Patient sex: M
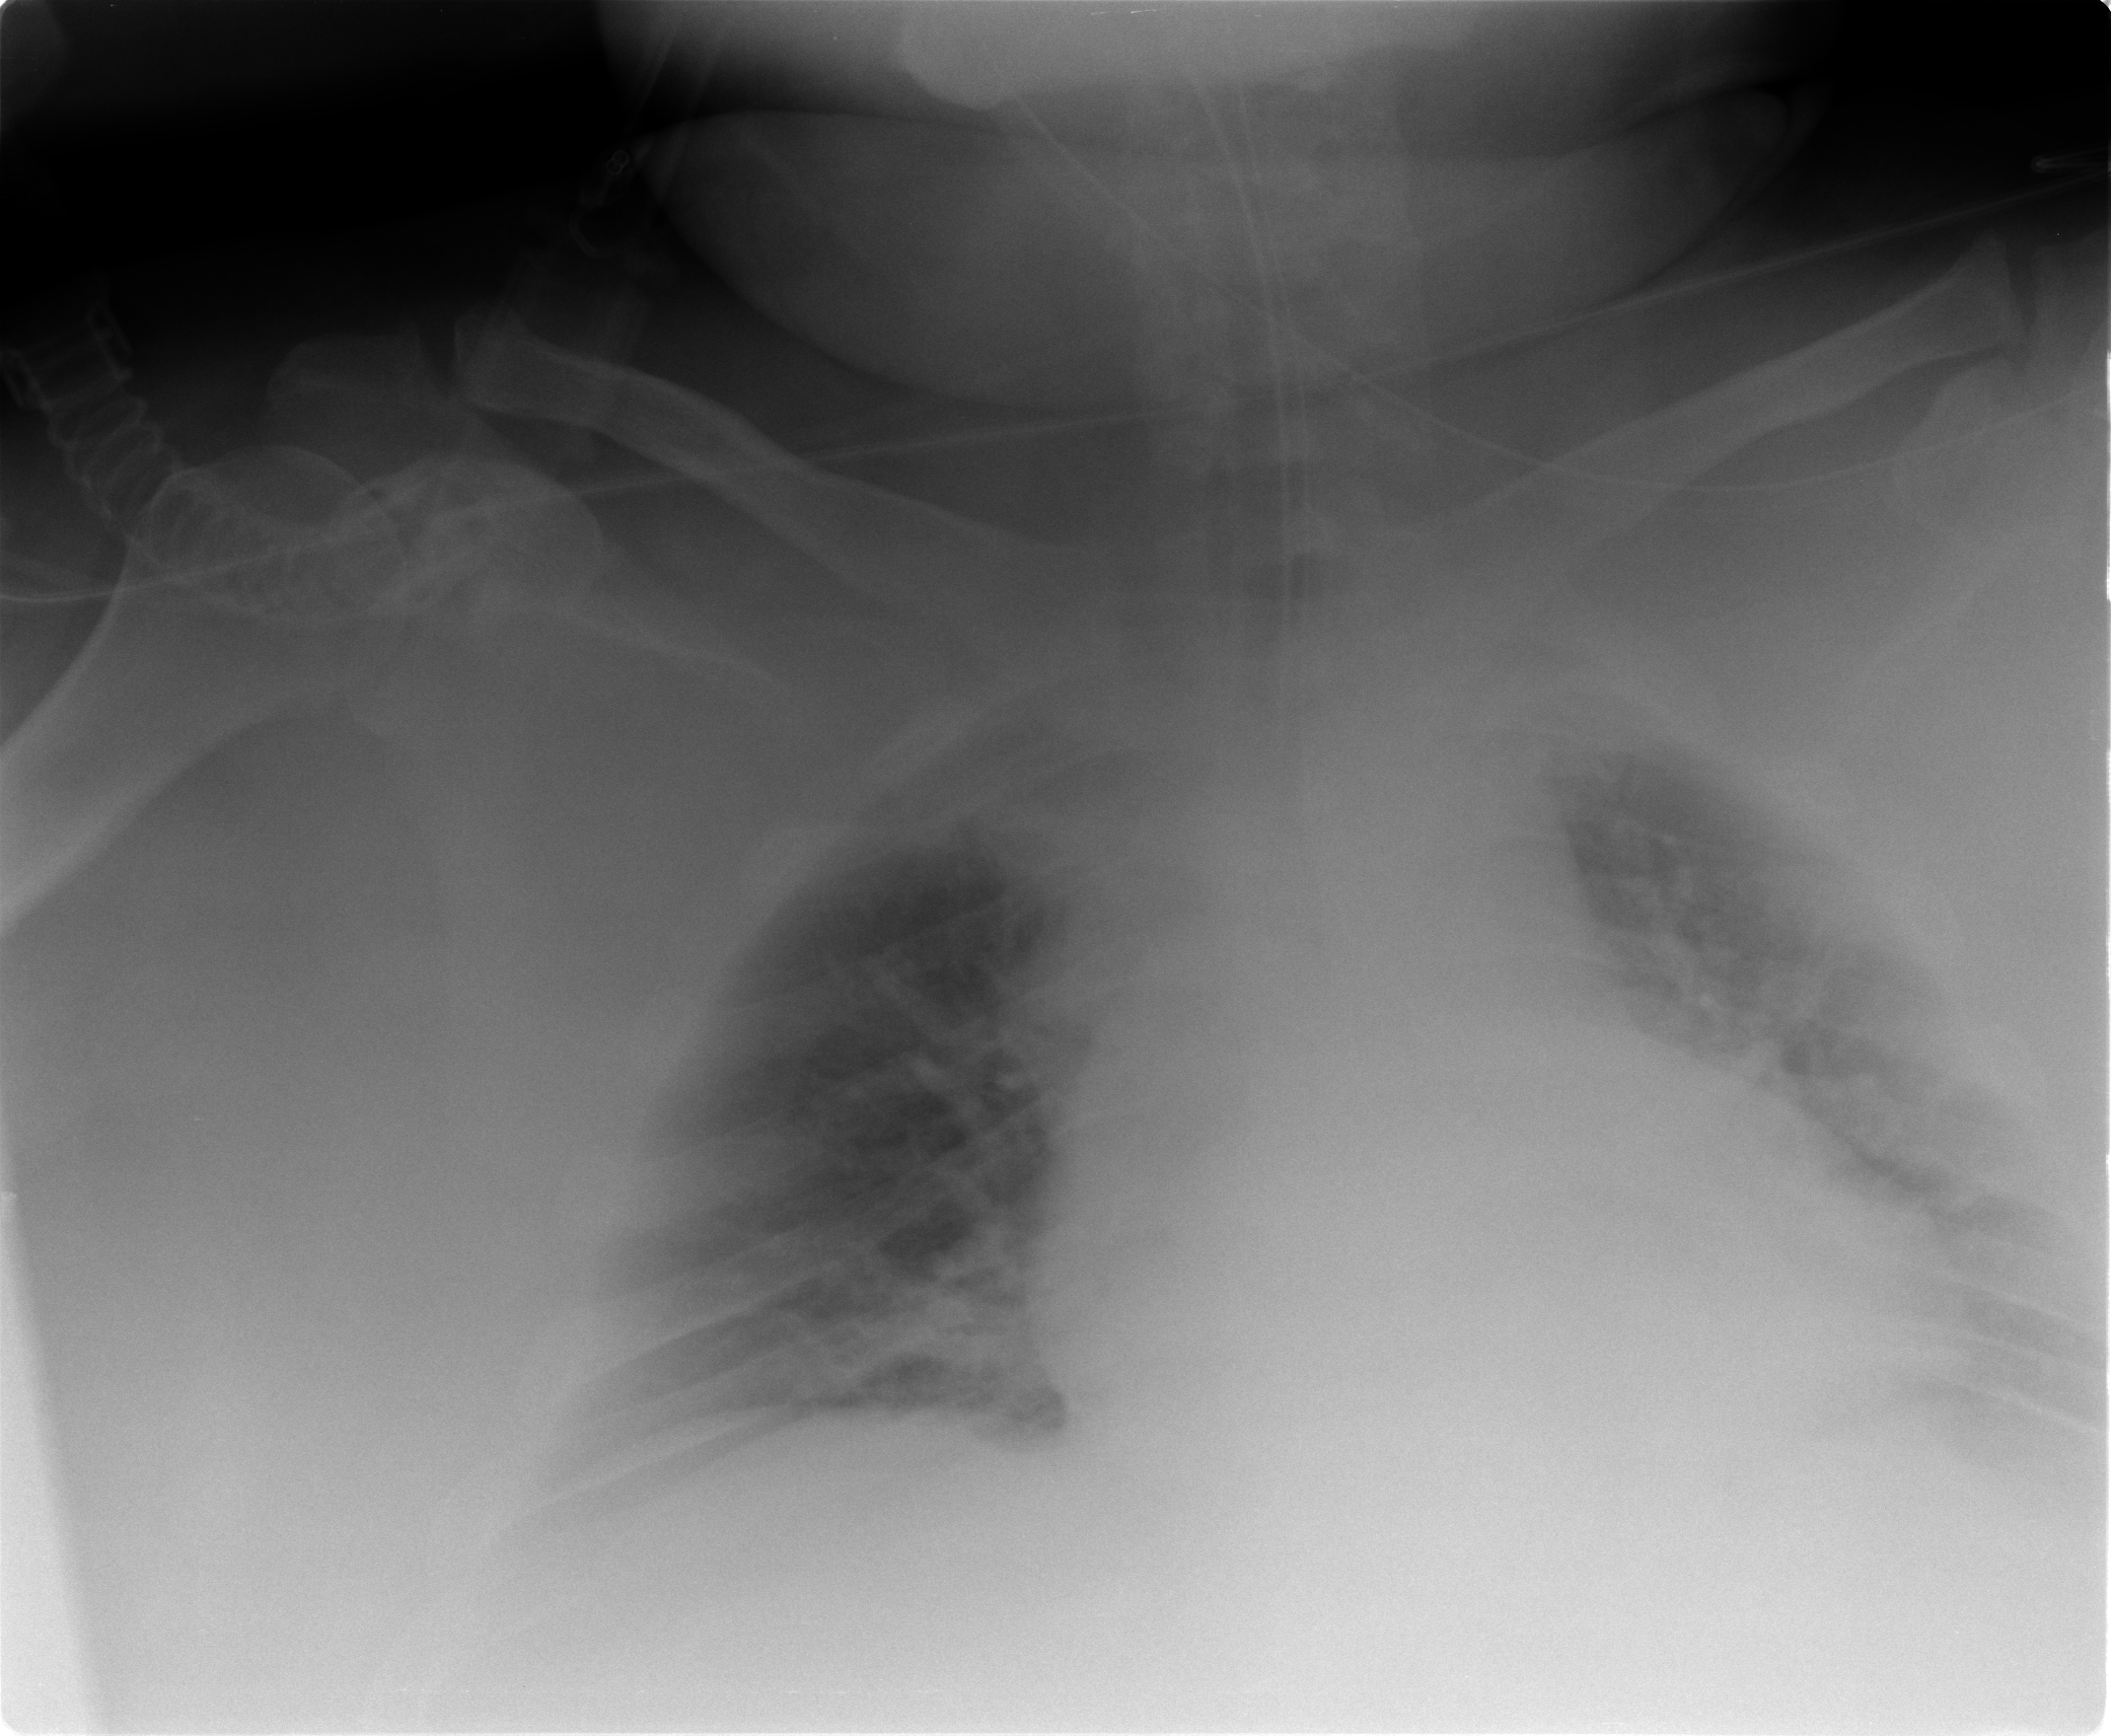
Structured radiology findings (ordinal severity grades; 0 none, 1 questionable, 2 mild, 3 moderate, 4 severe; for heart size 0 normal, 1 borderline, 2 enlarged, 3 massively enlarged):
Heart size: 2
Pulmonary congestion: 2
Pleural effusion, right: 0
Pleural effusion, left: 1
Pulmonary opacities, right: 2
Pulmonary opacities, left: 2
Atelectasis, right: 2
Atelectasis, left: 2